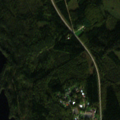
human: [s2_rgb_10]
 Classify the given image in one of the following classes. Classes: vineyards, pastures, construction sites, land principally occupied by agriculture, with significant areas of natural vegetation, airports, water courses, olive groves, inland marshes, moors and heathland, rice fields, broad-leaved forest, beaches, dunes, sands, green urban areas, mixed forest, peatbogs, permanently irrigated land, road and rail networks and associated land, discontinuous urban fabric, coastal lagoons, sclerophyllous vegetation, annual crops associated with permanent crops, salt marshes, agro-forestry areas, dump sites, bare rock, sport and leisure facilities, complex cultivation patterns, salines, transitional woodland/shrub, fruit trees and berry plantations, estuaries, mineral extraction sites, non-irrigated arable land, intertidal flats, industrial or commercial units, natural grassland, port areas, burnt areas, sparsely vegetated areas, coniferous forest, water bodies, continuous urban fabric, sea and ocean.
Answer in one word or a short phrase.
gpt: discontinuous urban fabric, broad-leaved forest, coniferous forest, mixed forest, water bodies